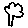
Label: tree